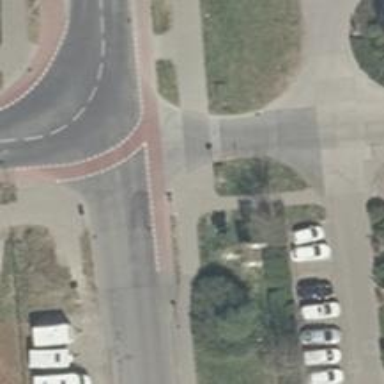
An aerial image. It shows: Road with "give way" sign.